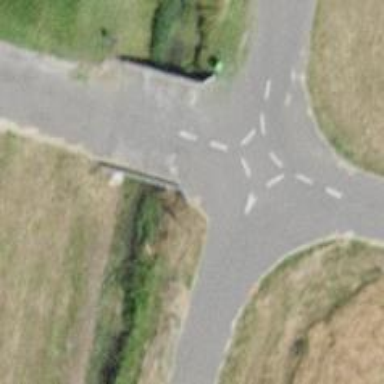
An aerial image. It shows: Unclassified road on bridge.